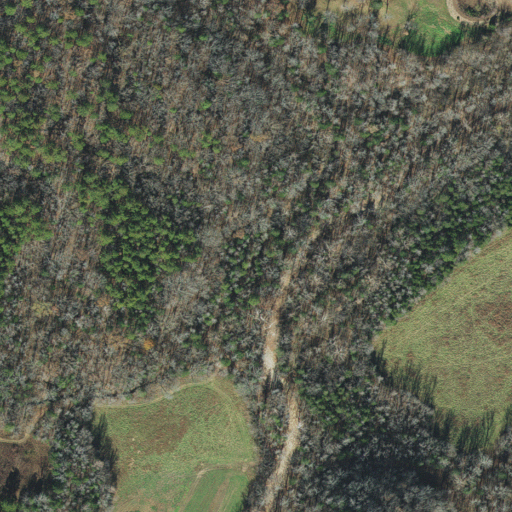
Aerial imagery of valley in Arkansas named Cedar Hollow containing deciduous forest, pasture, open development, mixed forest, evergreen forest, and shrub